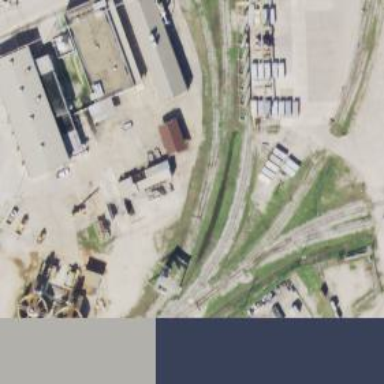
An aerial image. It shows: Railway spur service.